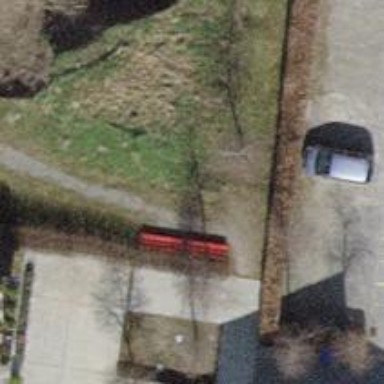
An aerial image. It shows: Brown bench.